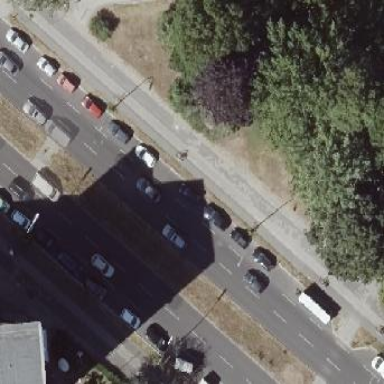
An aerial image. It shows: Parking lane in the area.